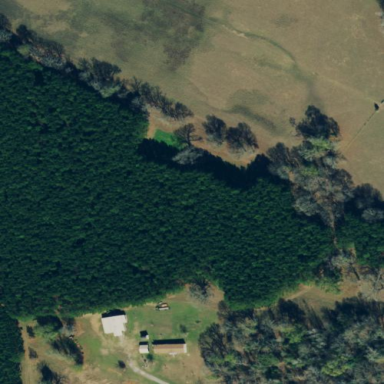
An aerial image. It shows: Forest with evergreen needle-leaved trees.